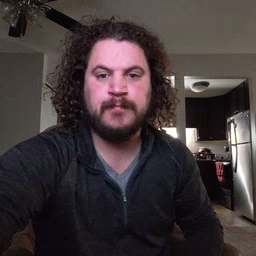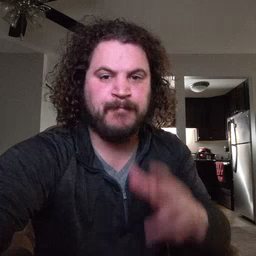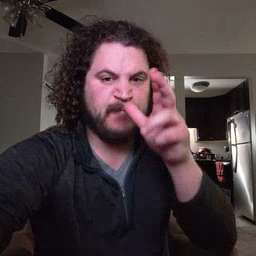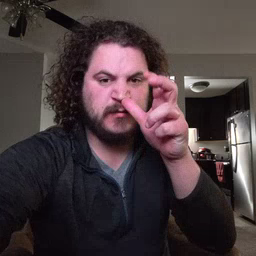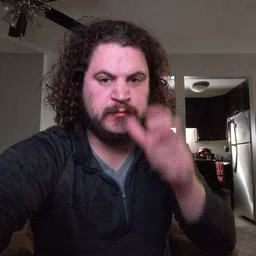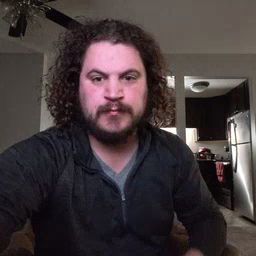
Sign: bug